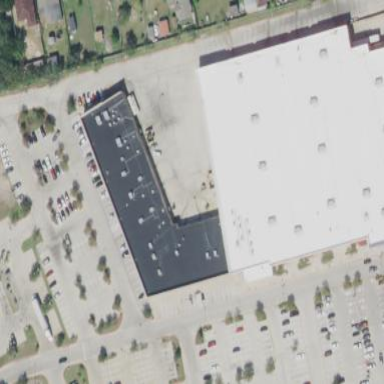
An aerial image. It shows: Department store building.